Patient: sex F, age 52
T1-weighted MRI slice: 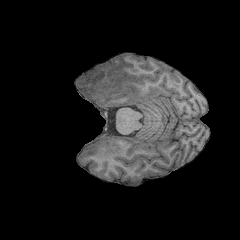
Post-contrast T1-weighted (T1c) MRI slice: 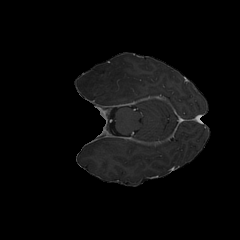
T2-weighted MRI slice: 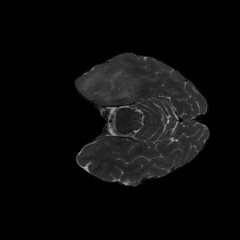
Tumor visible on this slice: yes
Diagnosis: Glioblastoma, IDH-wildtype
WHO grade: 4